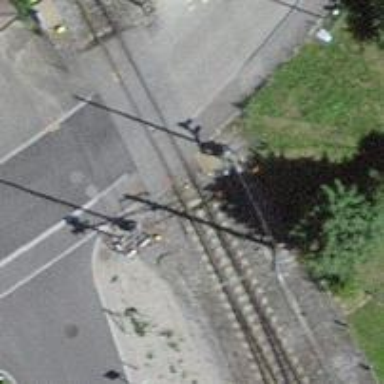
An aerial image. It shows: Railway switch.